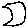
Label: moon